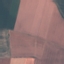
Land use / land cover class: AnnualCrop